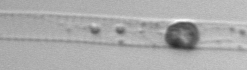
Label: Dactyliosolen_blavyanus